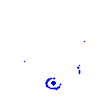
Particle: electron